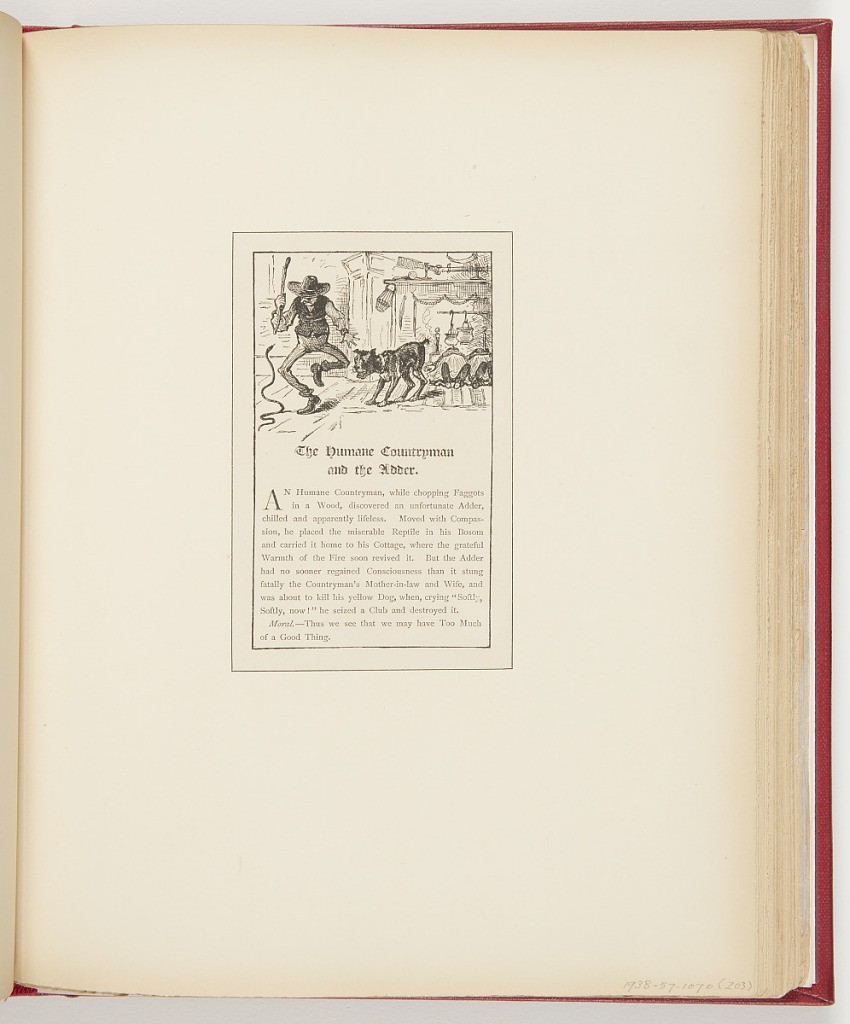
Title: The Humane Countryman and the Adder
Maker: Frederick Stuart Church, American, 1842–1924
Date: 1878
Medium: Printed in black ink on paper
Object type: Ephemera
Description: Short story on an old man saving a lifeless snake and then regretting it. Upper left, man with hat and stick in hand, fighting with snack, lower left. Lower center, dog with collar. Background, fire pit with two figures in front, laying on the ground.